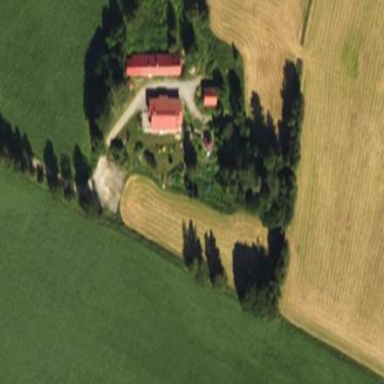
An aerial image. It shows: Farmyard area.